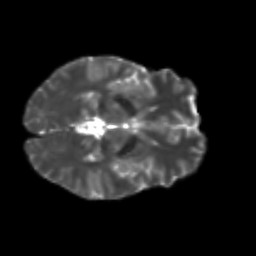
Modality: T2w
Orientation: axial
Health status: ill
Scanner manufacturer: siemens
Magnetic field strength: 3 T
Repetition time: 6.8 s
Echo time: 0.097 s